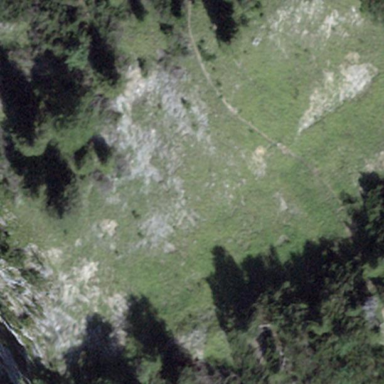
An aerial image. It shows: Natural scree.